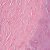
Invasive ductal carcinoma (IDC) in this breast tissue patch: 0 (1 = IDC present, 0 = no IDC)